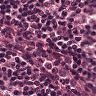
Metastatic tissue present: no